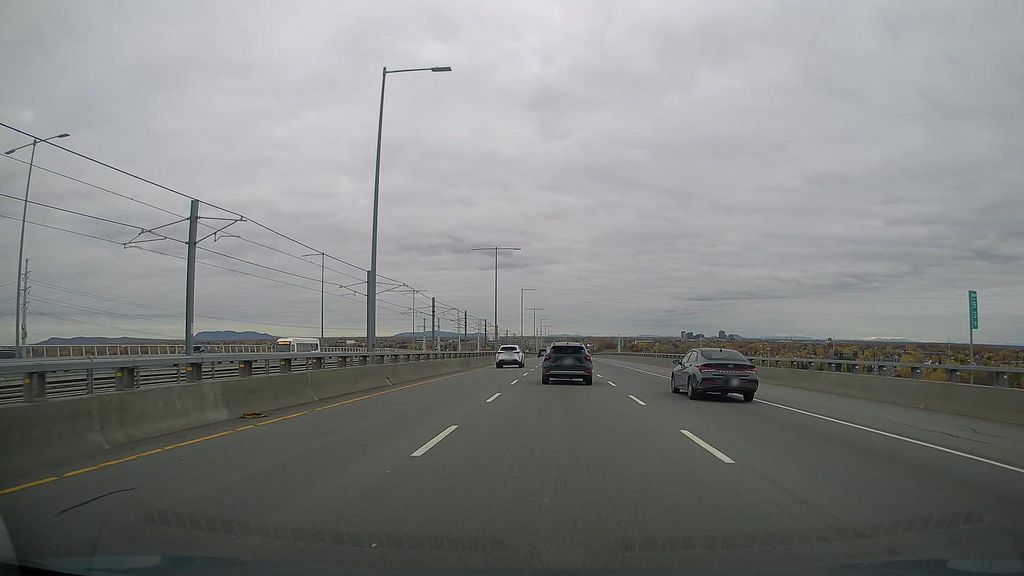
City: montreal